Question: This is programming project for a class of mine, I'm not looking for an answer but more of an explanation of the problem. I don't really understand what is being asked..
Here is another input/ output:
input:
1 2 3 3 4 5
output:
1 2 3 3
I don't understand how we are getting this output, can someone explain it to me simpler? Thanks
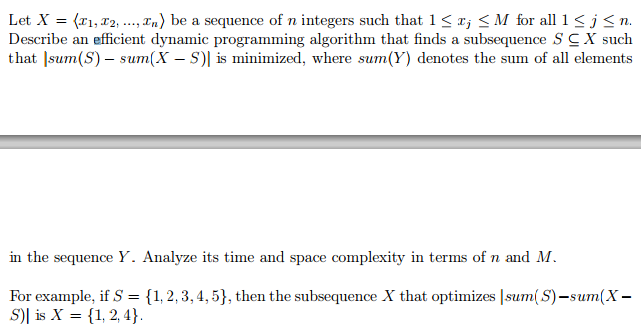
Answer: If the input is '1 2 3 3 4 5', the subsequences are:
'''
1
1 2
1 2 3
1 2 3 3
1 2 3 3 4
1 2 3 3 4 5
2
2 3
2 3 3
...
'''
Over all the subsequences, '1 2 3 3' is such that '|(1 + 2 + 3 + 3) - (4 + 5)| = 0' is minimal.
If we take the subsequence '2 3 3', we have '|(2 + 3 + 3) - (1 + 4 + 5)| = |8 - 10| = 2' which is greater.
However, I'm also confused by the meaning of "subsequence". I thought that, the subsequences of '1 2 3 4 5' should be:
'''
1
1 2
1 2 3
1 2 3 4
1 2 3 4 5
2
2 3
2 3 4
2 3 4 5
3
3 4
3 4 5
4
4 5
5
'''
But according to the subject, the optimal subsequence is '1 2 4' which is not in my list. It's in fact a subset of the set 'S'. So be careful, there are many combinations.